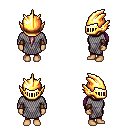
a pixel art fantasy rpg character, female body template, human, tanned skin, chain mail, red pants, white blonde ponytail hairstyle, gold helm, cloth bracers, four views (front, back, left, right), 2x2 character sprite sheet, small pixel art, hard edges, no anti-aliasing